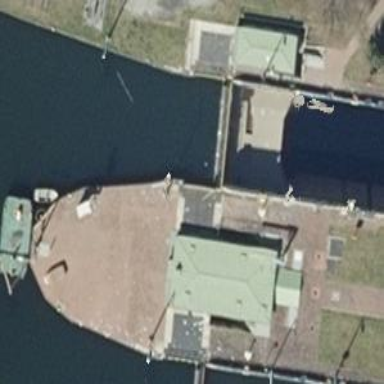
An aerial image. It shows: Lock gate on waterway.